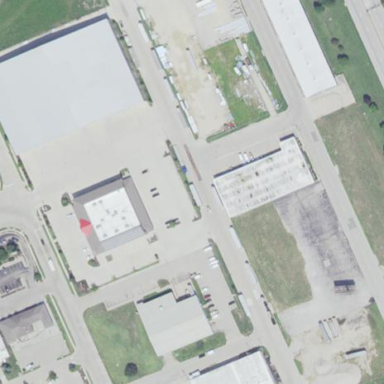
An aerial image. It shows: Commercial area.